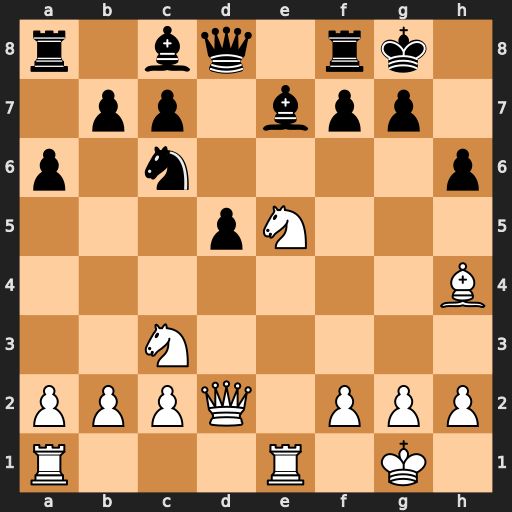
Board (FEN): r1bq1rk1/1pp1bpp1/p1n4p/3pN3/7B/2N5/PPPQ1PPP/R3R1K1
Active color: w
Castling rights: -
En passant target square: -
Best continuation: Nxc6 Bxh4 Nxd8